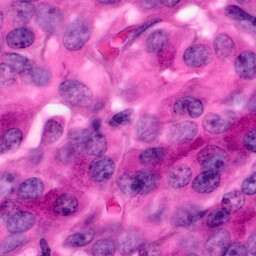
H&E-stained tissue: Pancreatic